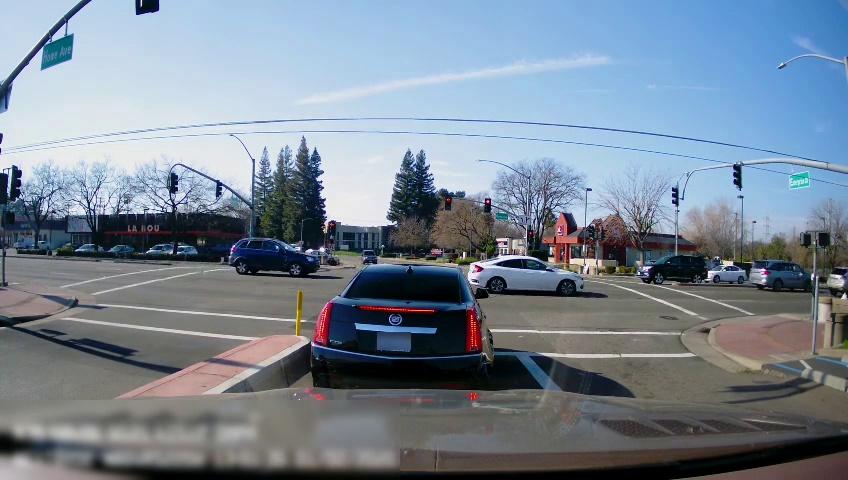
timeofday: Day
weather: Sunny
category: Drivable Space
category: Vehicles | SUV
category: Vehicles | Car
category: Vehicles | SUV
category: Vehicles | SUV
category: Vehicles | SUV
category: Vehicles | Car
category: Vehicles | SUV
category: Vehicles | Car
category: Vehicles | Car
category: Vehicles | Car
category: Vehicles | Car
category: Vehicles | Car
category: Lanes | Opposite Lane
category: Lanes | Current Lane
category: Traffic | Lights
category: Traffic | Signs
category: Traffic | Lights
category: Traffic | Lights
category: Traffic | Lights
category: Traffic | Lights
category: Traffic | Lights
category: Traffic | Lights
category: Traffic | Lights
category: Traffic | Lights
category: Traffic | Signs
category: Traffic | Lights
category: Traffic | Lights
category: Traffic | Lights
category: Traffic | Lights
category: Traffic | Lights
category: Traffic | Signs
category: Traffic | Lights
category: Traffic | Lights
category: Traffic | Lights